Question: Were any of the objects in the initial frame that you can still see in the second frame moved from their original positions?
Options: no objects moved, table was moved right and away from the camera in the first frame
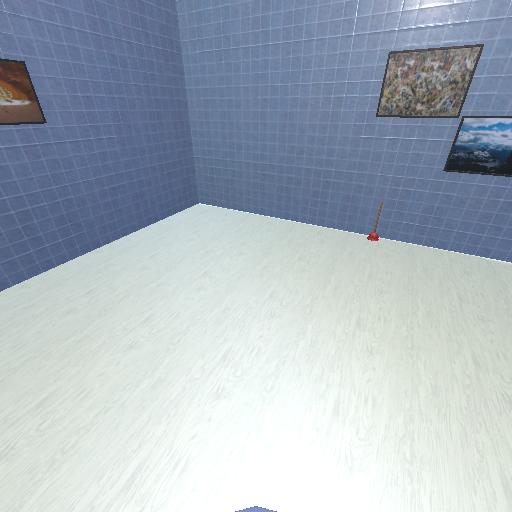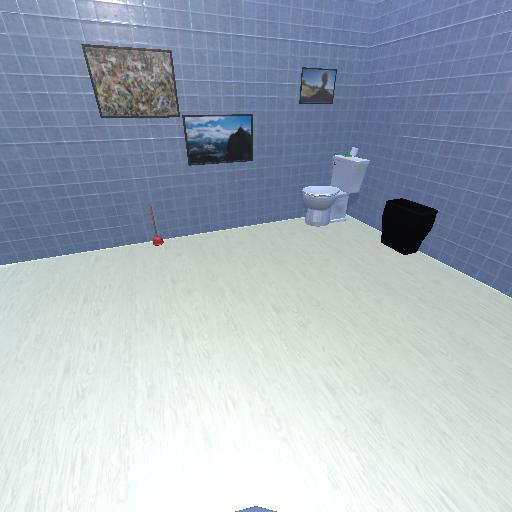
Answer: no objects moved